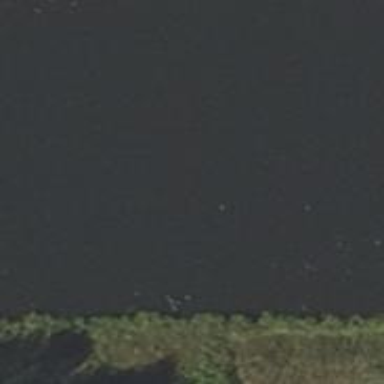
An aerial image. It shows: Canal.